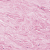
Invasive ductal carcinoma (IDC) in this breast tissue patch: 0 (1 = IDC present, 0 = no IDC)